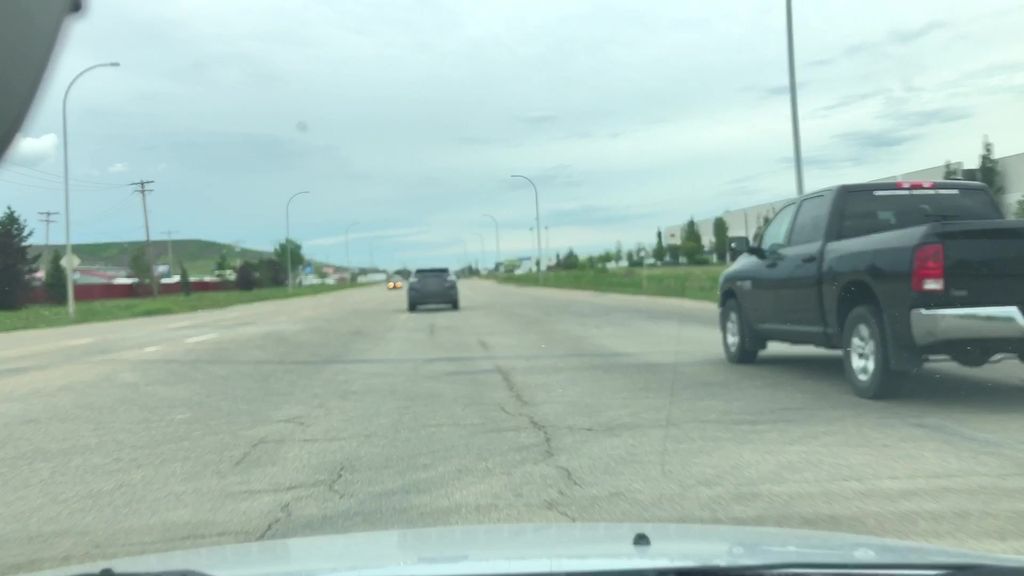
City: edmonton